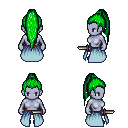
a pixel art fantasy rpg character, female body template, dark elf, purple skin, overskirt, red pants, green extra-long topknot hairstyle, dagger, four views (front, back, left, right), 2x2 character sprite sheet, small pixel art, hard edges, no anti-aliasing